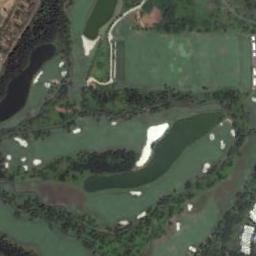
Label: golf_course